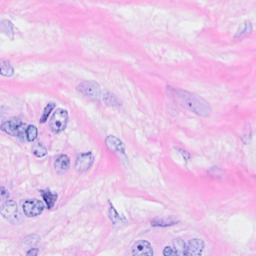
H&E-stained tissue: Breast